Question: I have a website where I want the following page to function - it currently works fine on a full page refresh (since each div is populated from a database) - but I'm starting to build in AJAX to update the database behind the page without the browser leaving the page. The following image shows what I want to achieve. Refreshing the whole page can be a bit slow due to the header information and item information might have a lot of images etc.

I can get it working OK by having my form submit button write out the results in each div area, however when a user returns to the page I want it to show the latest version of the page. Is there a way to change what my submit button on the form does (i.e. when pressed - refresh the "guess" and "guess_info" div areas of the webpage?
My AJAX/Jquery for the form is:
'''
<script type="text/javascript">
$(document).ready(function(){
$("#myform").validate({
debug: false,
rules: {
guess: {
min: 0,
number: true
}
},
messages: {
guess: "Please enter a valid guess.",
},
submitHandler: function(form) {
// do other stuff for a valid form
$.post('process.php', $("#myform").serialize(), function(data) {
$('#results').html(data);
});
}
});
});
</script>
'''
process.php just takes the form inputs (e.g. item_id, user_id, guess), and updates the database for new information.
I'm also having difficulties with the CSS side of things, my header and footer are generated by wordpress, however all the dividers detailed below are my own, (which i put inside the "content" divider.
I have managed to split the "content" into 3 columns, but I'm struggling to split my middle column into the divisions shown..
So my "content" divider is 900px, so I have the "middle" as 500px and each column as 200px.
So now I'm looking to divide up my 500px column into 3 rows (which can be as long as needed), first row one column 500px, second row 2 columns, say 150px (the thumbnail is 100px wide) and 350px, the final row would be split, say 100px, 100px, 300px. Can anyone advise me on this? I've tried following a lot of CSS tutorials, but I seem to struggle getting them to sit on top of each other!! :(
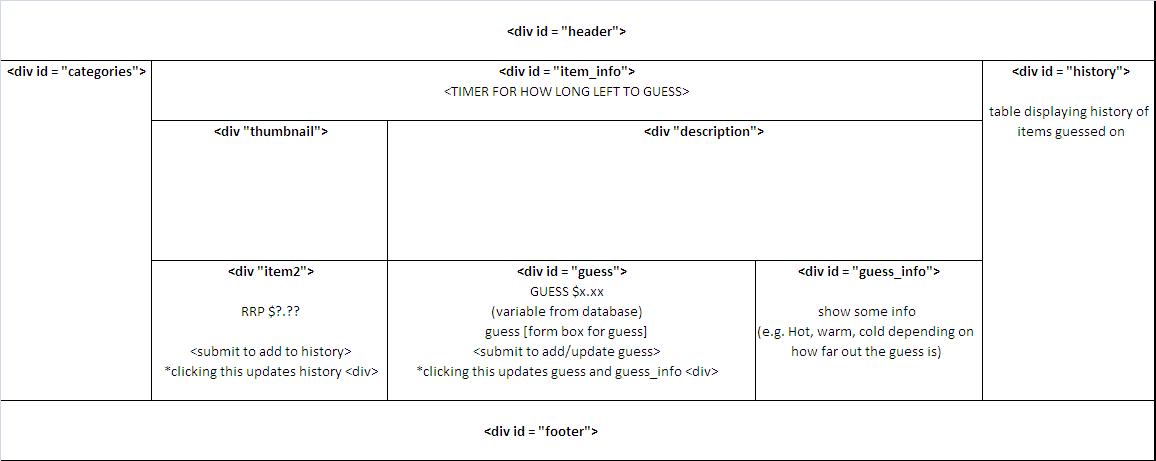
Answer: Regarding the submit button there are some ways of disabling the default of it.
The first one is
'''
<form action="whatever" method="whatever" onsubmit="return myJSFunction();return false;">
'''
Or, for keeping your code cleaner you can do:
'''
<form action="whatever" method="whatever" onsubmit="return myJSFunction();">
'''
For the last one you will need to add in your myJSFunction the following code at the start of it:
'''
if(!event) var event = window.event //to prevent browser problems
event.preventDefault();
'''
Remember that if everything works in your js function you need to return false. If you return true it might trigger the default call of your submit button.
Once you did this you should call your AJAX request and write/override your html in js.
Regarding the css I don't see why it doesn't work so I will give you a default solution (the following divs should be placed in your "middle" container):
'''
<div id="item_info" style="width:500px; height:50px;background-color:green"></div>
<div id="description" style="float:right;width:350px;height:100px;background-color:blue"></div>
<div id="thumbnail" style="width:150px;height:100px;background-color:red"></div>
<div id="guess_info" style="float:right;width:300px;height:100px;background-color:black"></div>
<div id="item2" style="float:left;width:100px;height:100px;background-color:yellow"></div>
<div id="guess" style="float:left;width:100px;height:100px;background-color:pink"></div>
'''
I tested this in my editor and it seems to work. Don't bother the colors I used them to get some visibility.
Sorry for the CSS being inlined but just copy the style attribute and put in in your .css page.
If you want each of your rows (the ones that are splitted) to have the same height as their neighbourgs you'll need to change the css a little bit and use some different tricks (but you will have to chose which one could have the biggest height).
Hope this helped.